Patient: sex F, age 62
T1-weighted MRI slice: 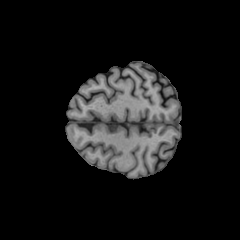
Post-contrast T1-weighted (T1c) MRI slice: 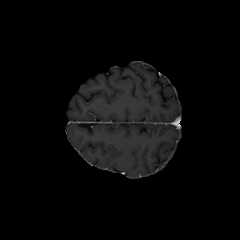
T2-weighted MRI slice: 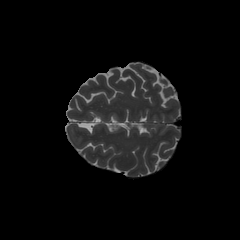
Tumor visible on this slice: no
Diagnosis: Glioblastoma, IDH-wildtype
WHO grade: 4